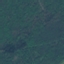
Land use / land cover class: Forest